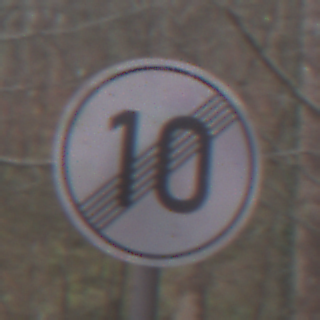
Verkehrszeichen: EndeGeschwindigkeit10
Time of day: Midday
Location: Outdoor (Nature)
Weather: Overcast
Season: Autumn
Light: Natural